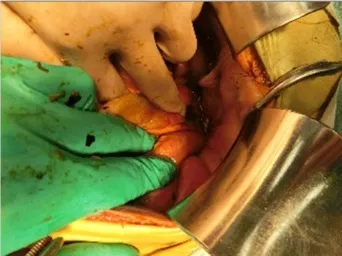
Intraoperative findings. (a) An incarcerated obturator hernia was found in the ileum.
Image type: medical_photograph (other_medical_photograph)